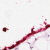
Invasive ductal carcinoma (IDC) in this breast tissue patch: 0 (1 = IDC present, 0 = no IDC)